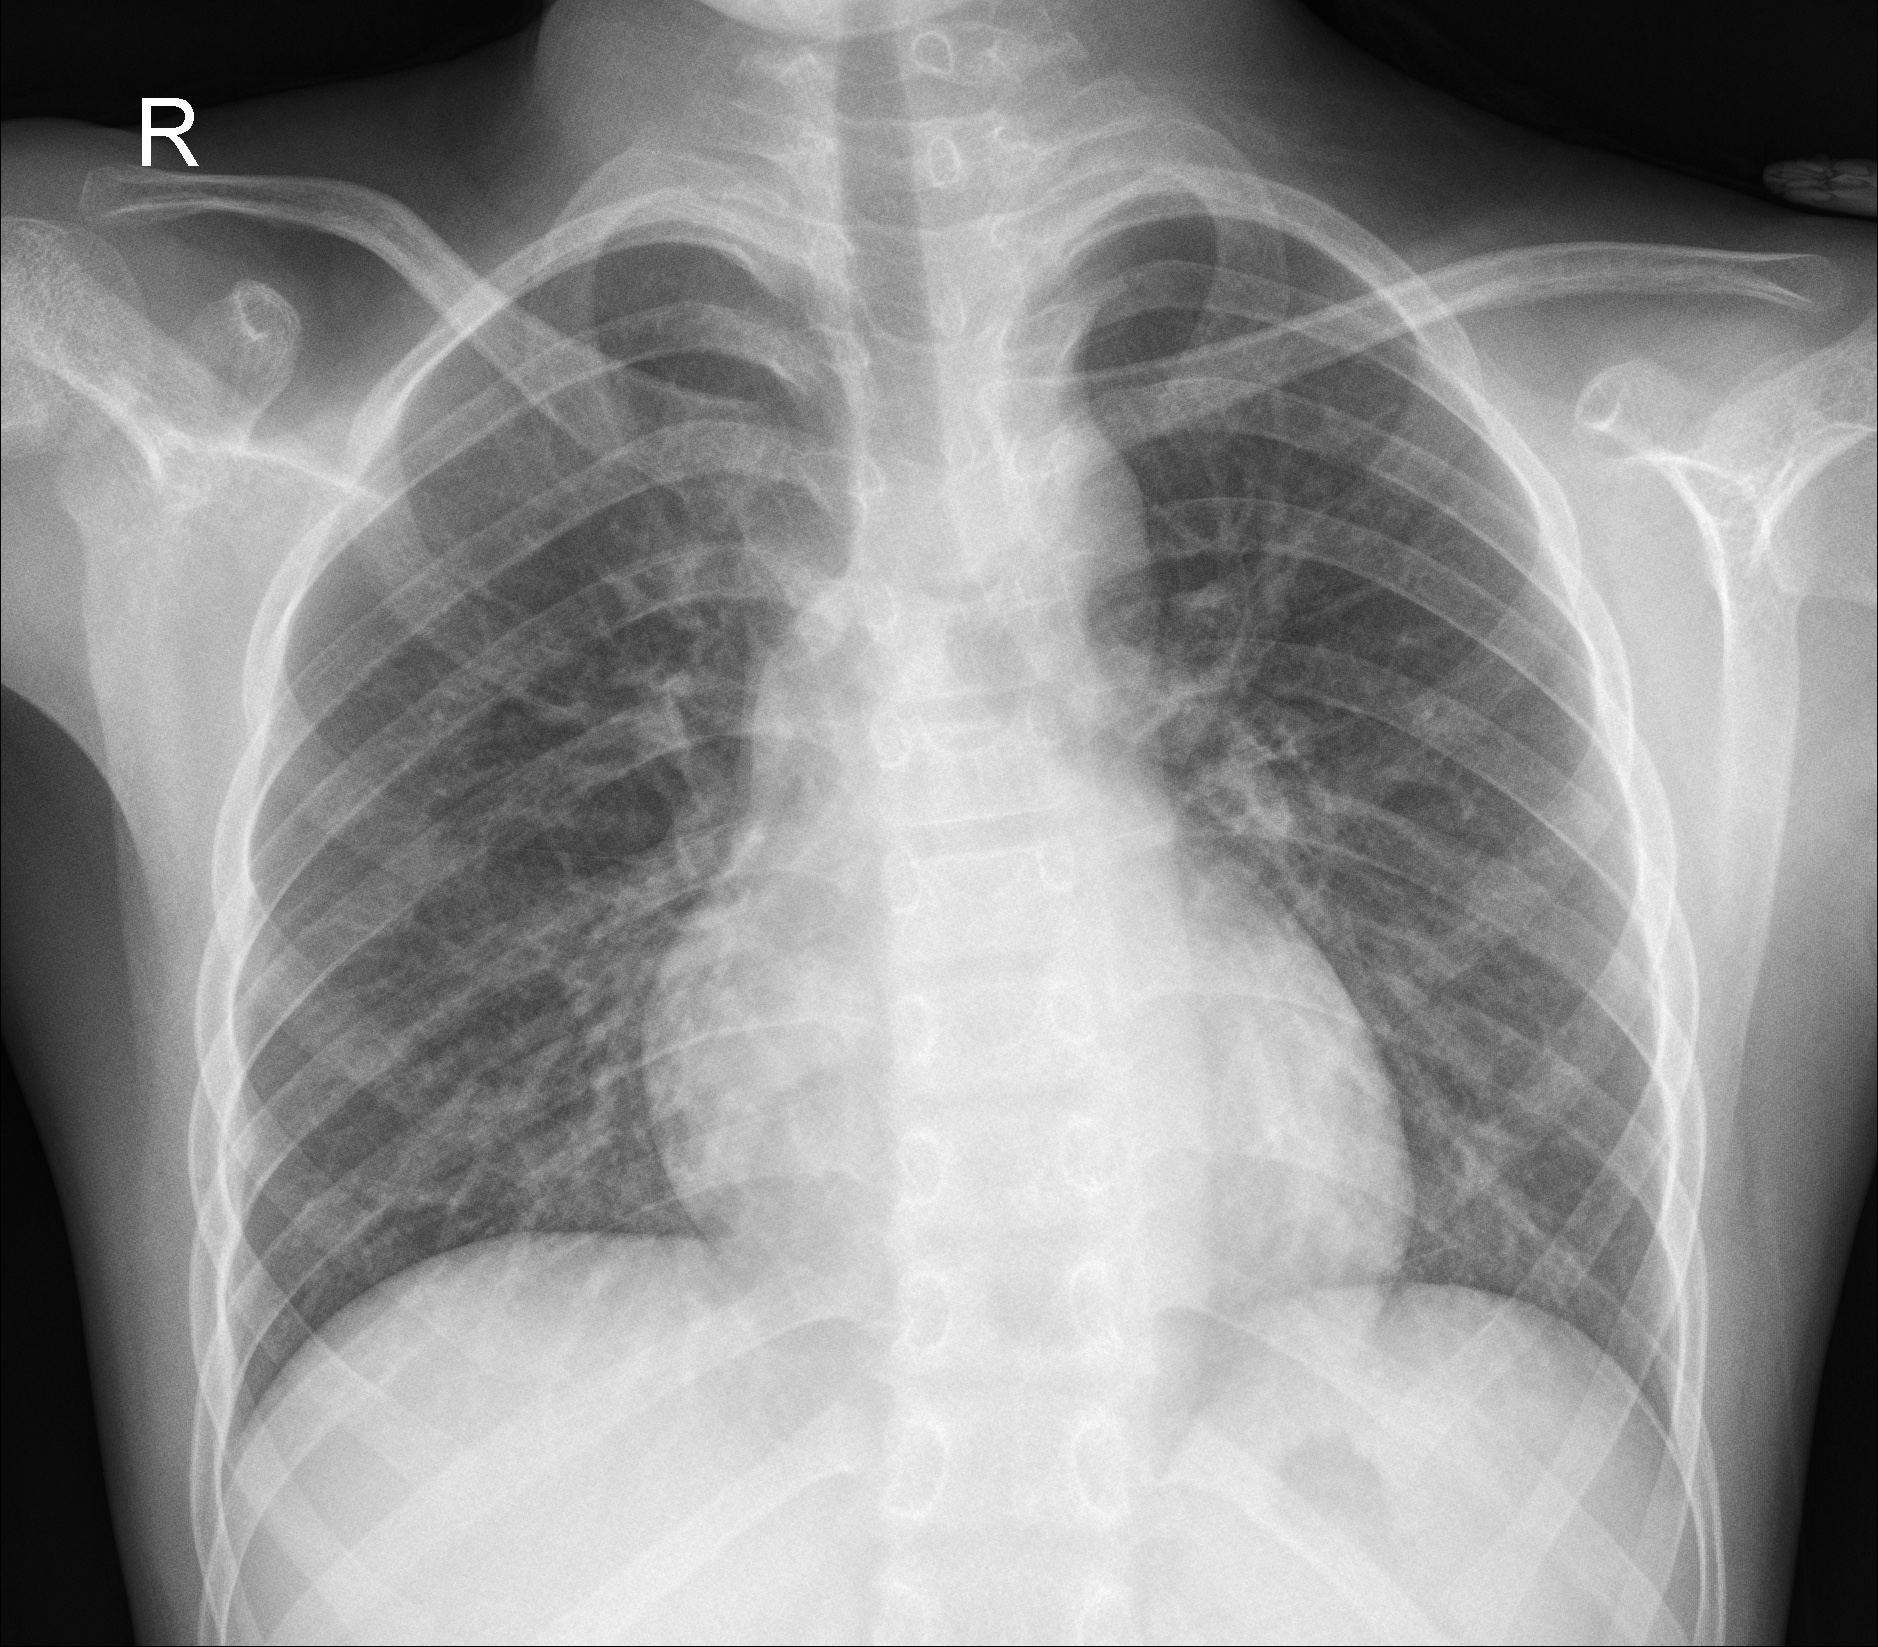
Diagnosis: NORMAL